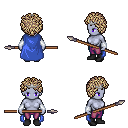
a pixel art fantasy rpg character, female body template, dark elf, purple skin, blue cape, magenta pants, white blonde curly afro hairstyle, silver tiara, white cloth bracers, black shoes, spear, four views (front, back, left, right), 2x2 character sprite sheet, small pixel art, hard edges, no anti-aliasing